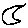
Label: moon